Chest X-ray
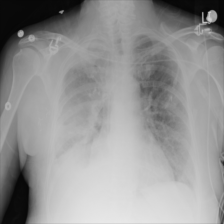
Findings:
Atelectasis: negative
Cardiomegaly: negative
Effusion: negative
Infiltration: negative
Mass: negative
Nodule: negative
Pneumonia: negative
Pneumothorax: negative
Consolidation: negative
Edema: negative
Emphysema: negative
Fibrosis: negative
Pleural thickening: negative
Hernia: negative